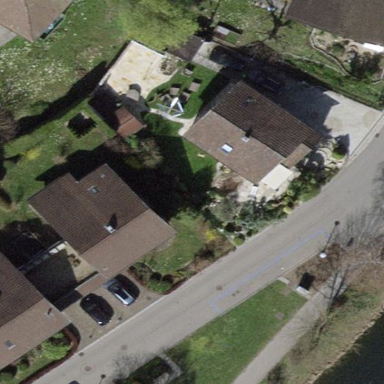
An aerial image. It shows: Detached building with pitched roof.